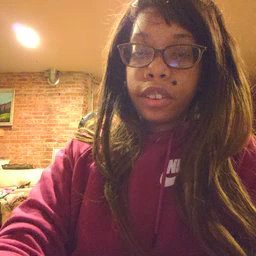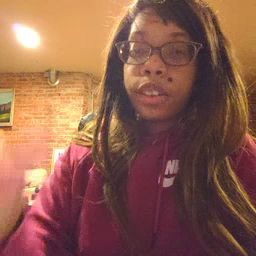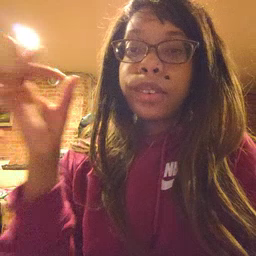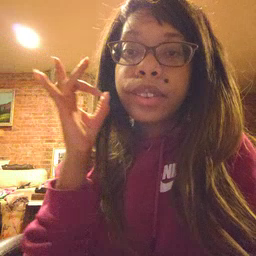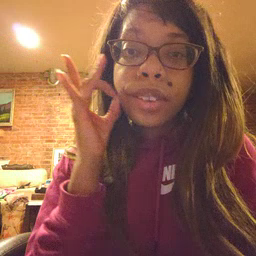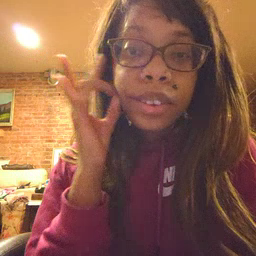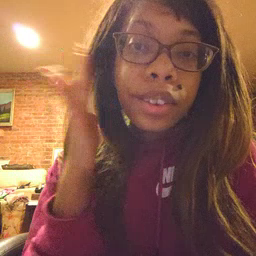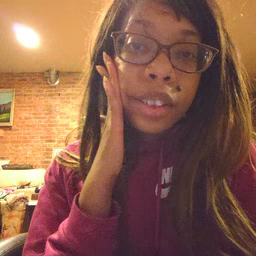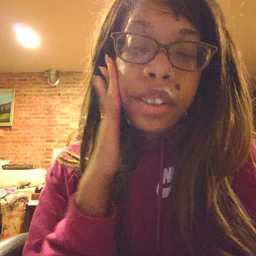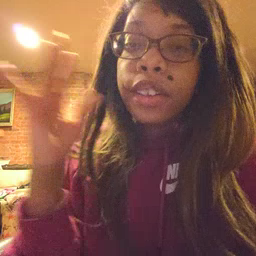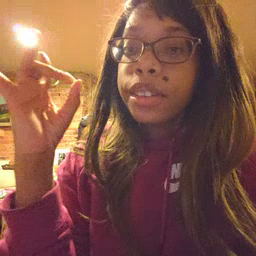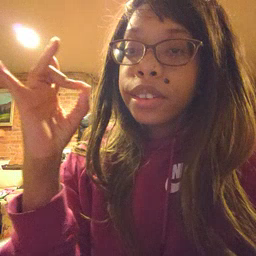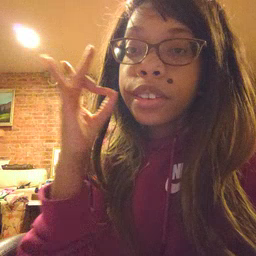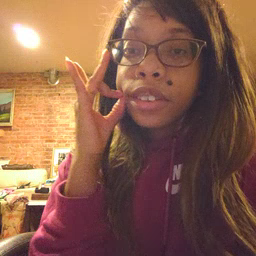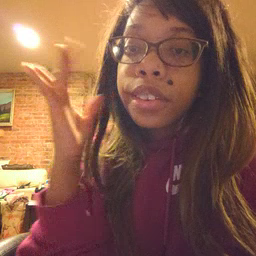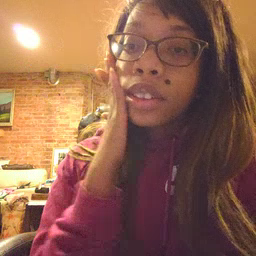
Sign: bee